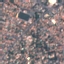
Land use / land cover: Residential